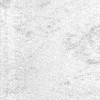
Atmospheric dust classification: not_dusty